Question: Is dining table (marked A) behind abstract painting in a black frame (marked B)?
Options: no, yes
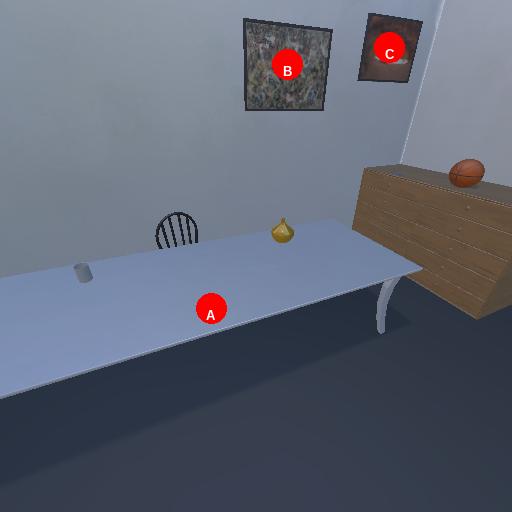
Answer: no